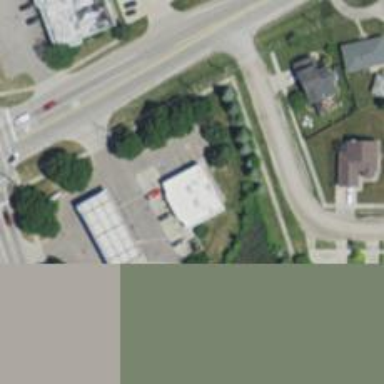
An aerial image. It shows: Convenience shop.